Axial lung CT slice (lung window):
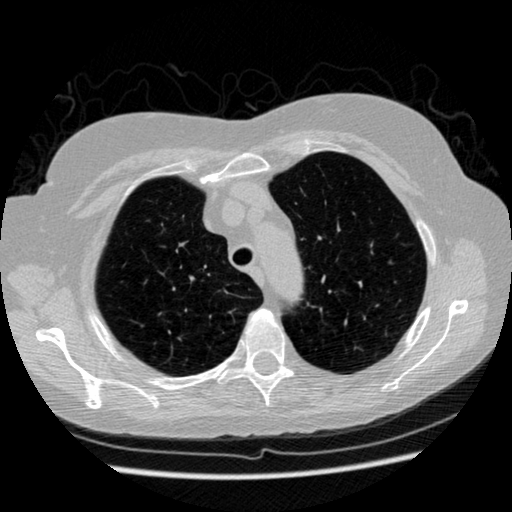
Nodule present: no